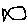
Label: fish